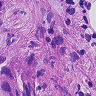
Metastatic tissue present: yes